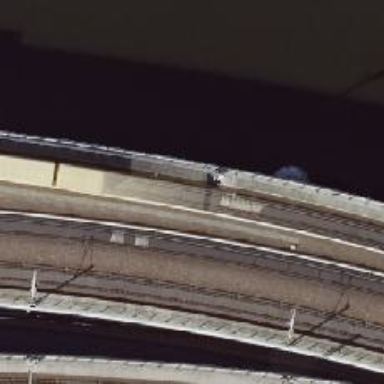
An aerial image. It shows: Bridge carrying electrified light rail without ballast.